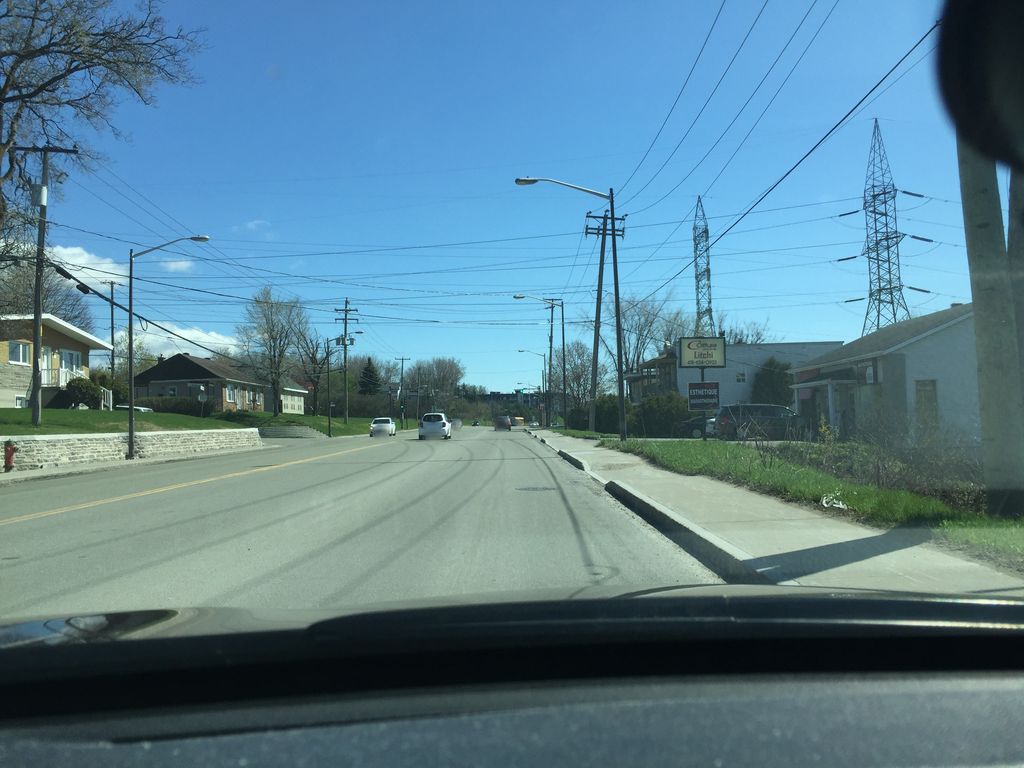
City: quebec_city